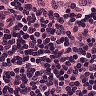
Metastatic tissue present: no